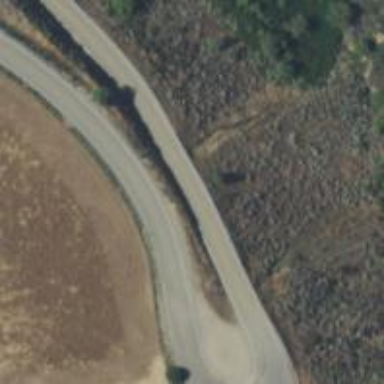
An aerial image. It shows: Unclassified road.